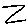
Label: zigzag